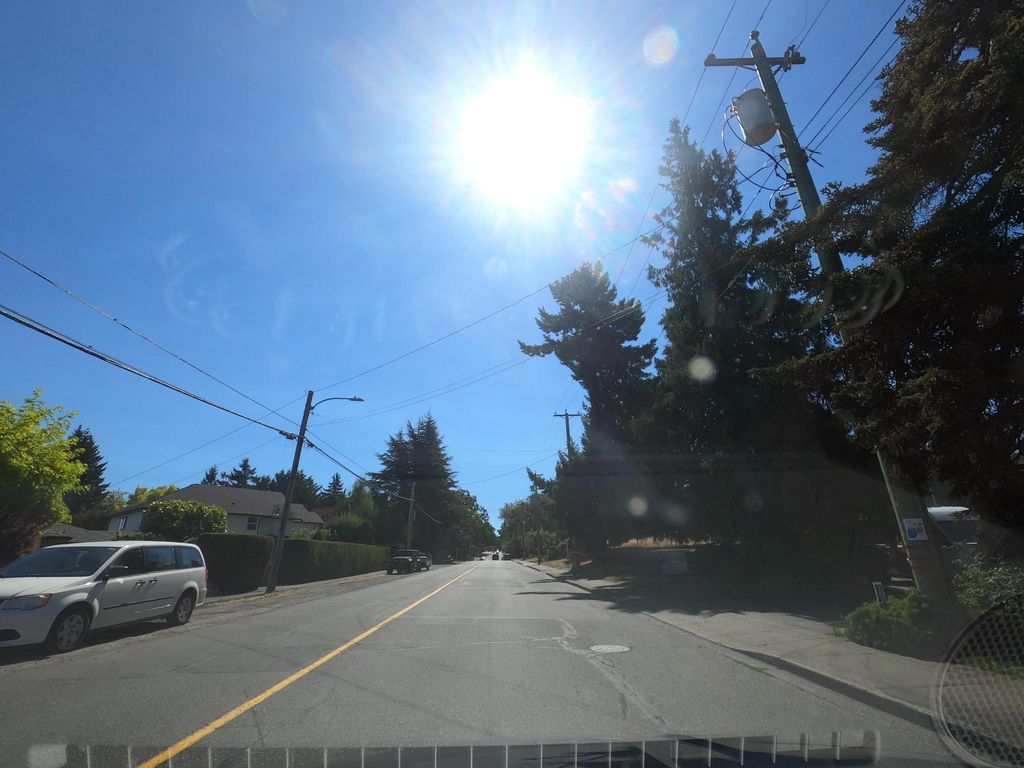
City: victoria